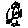
Label: cloud